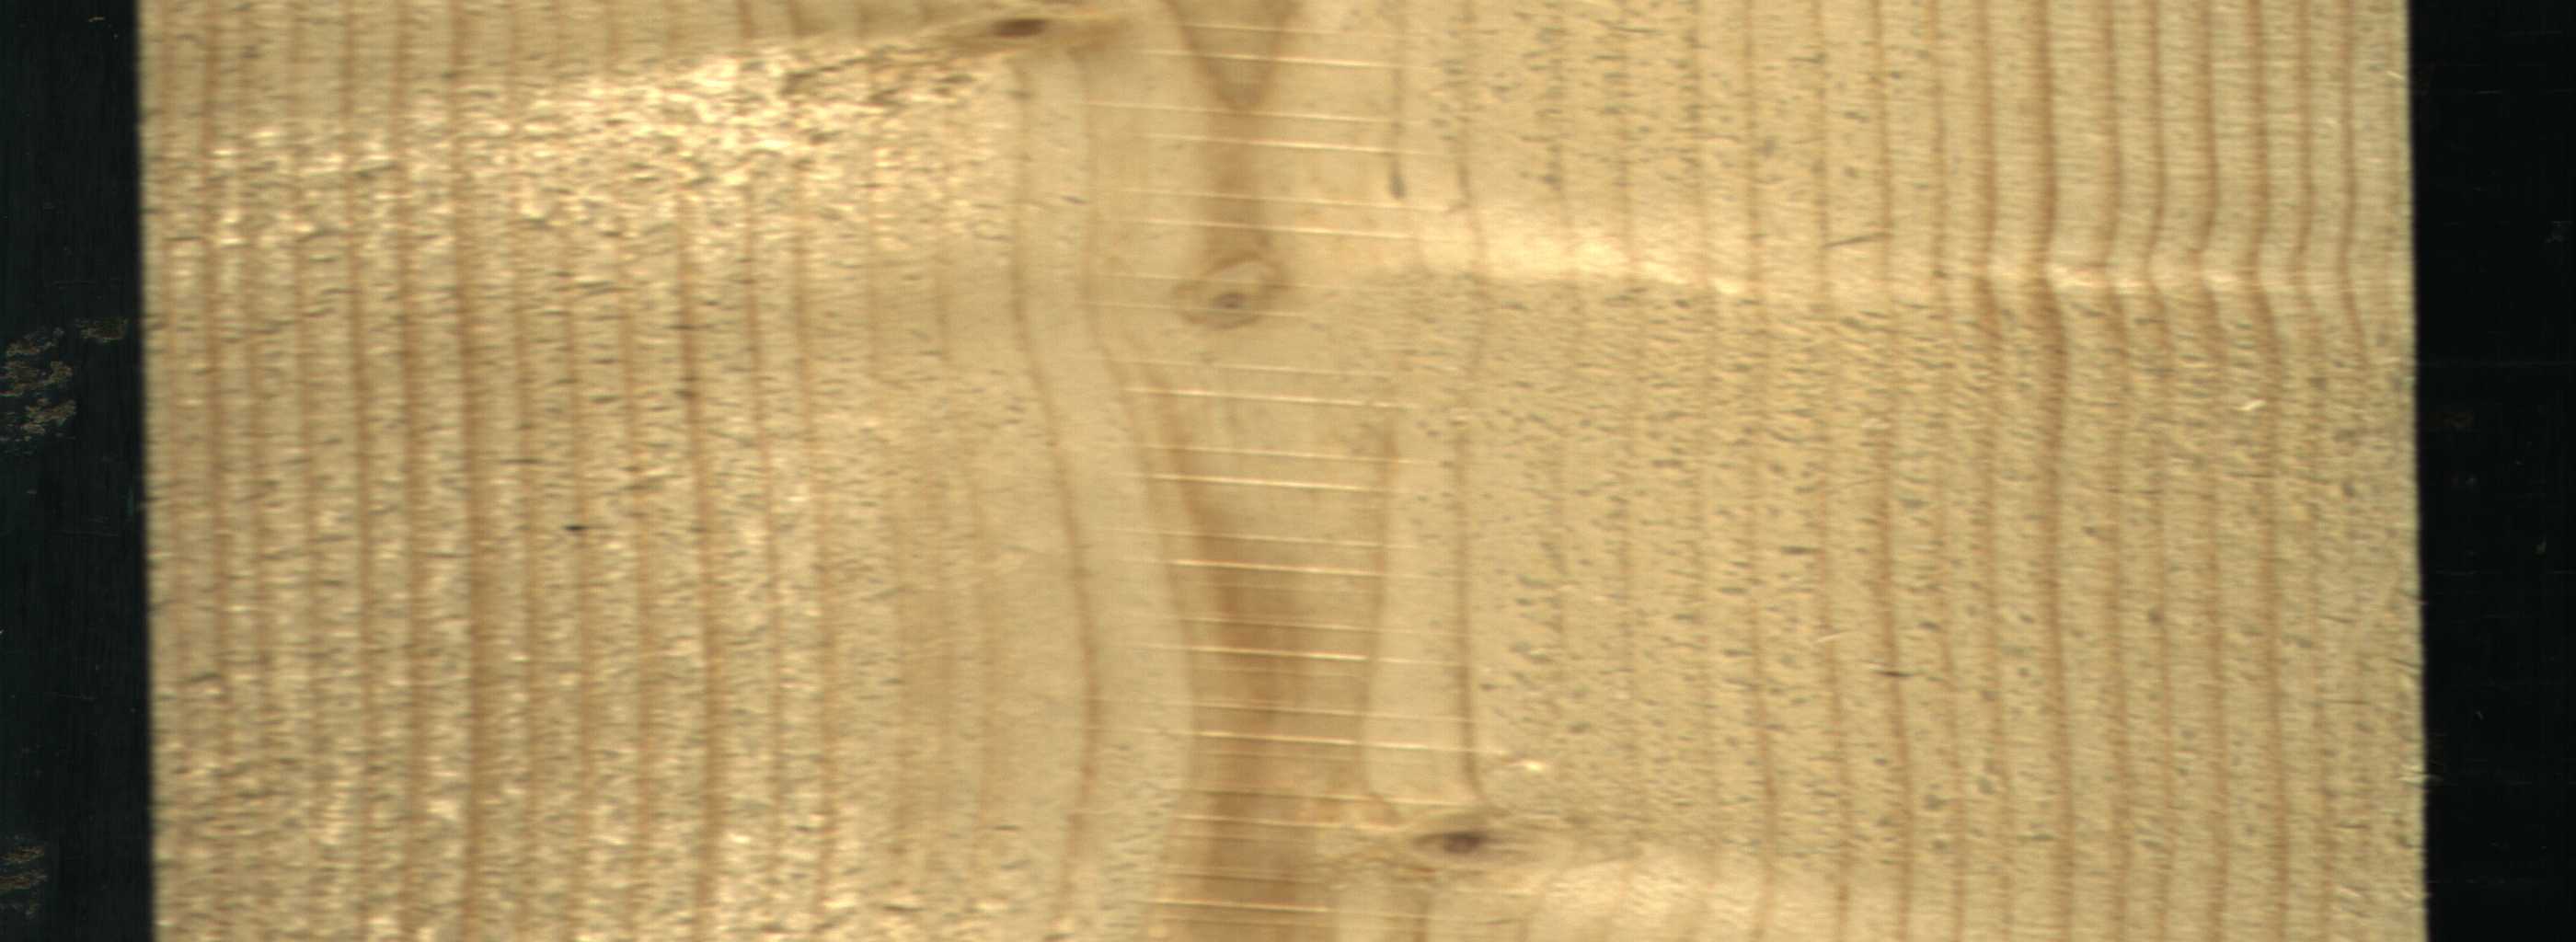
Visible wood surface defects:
Live_Knot
Live_Knot